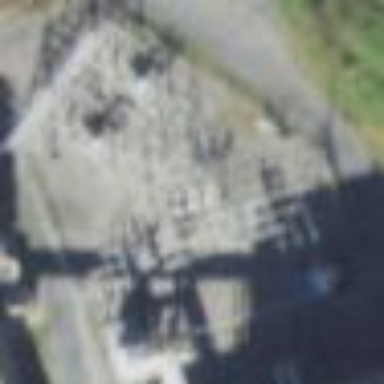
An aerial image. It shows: Power substation.